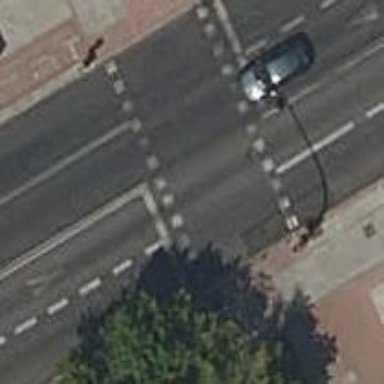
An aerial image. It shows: Footway with asphalt surface featuring zebra crossing.